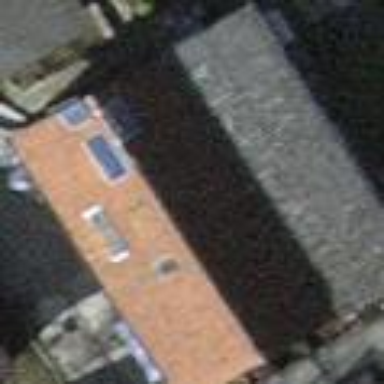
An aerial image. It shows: Shed building.